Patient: sex M, age 65
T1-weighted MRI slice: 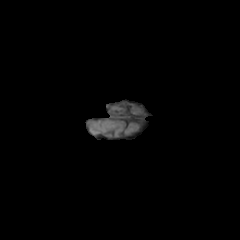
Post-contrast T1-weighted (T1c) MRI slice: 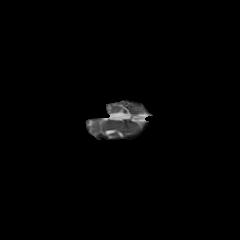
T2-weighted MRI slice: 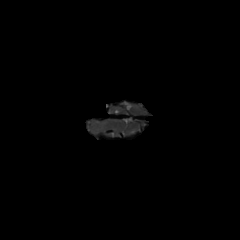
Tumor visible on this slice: no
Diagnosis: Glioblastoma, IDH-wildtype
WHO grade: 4